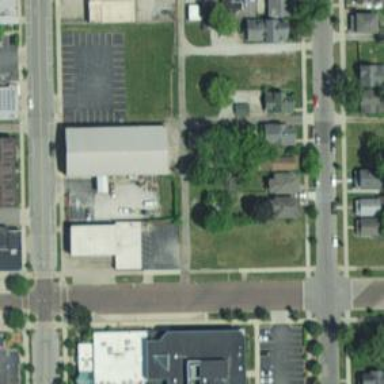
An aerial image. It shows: Alley classified as service road.